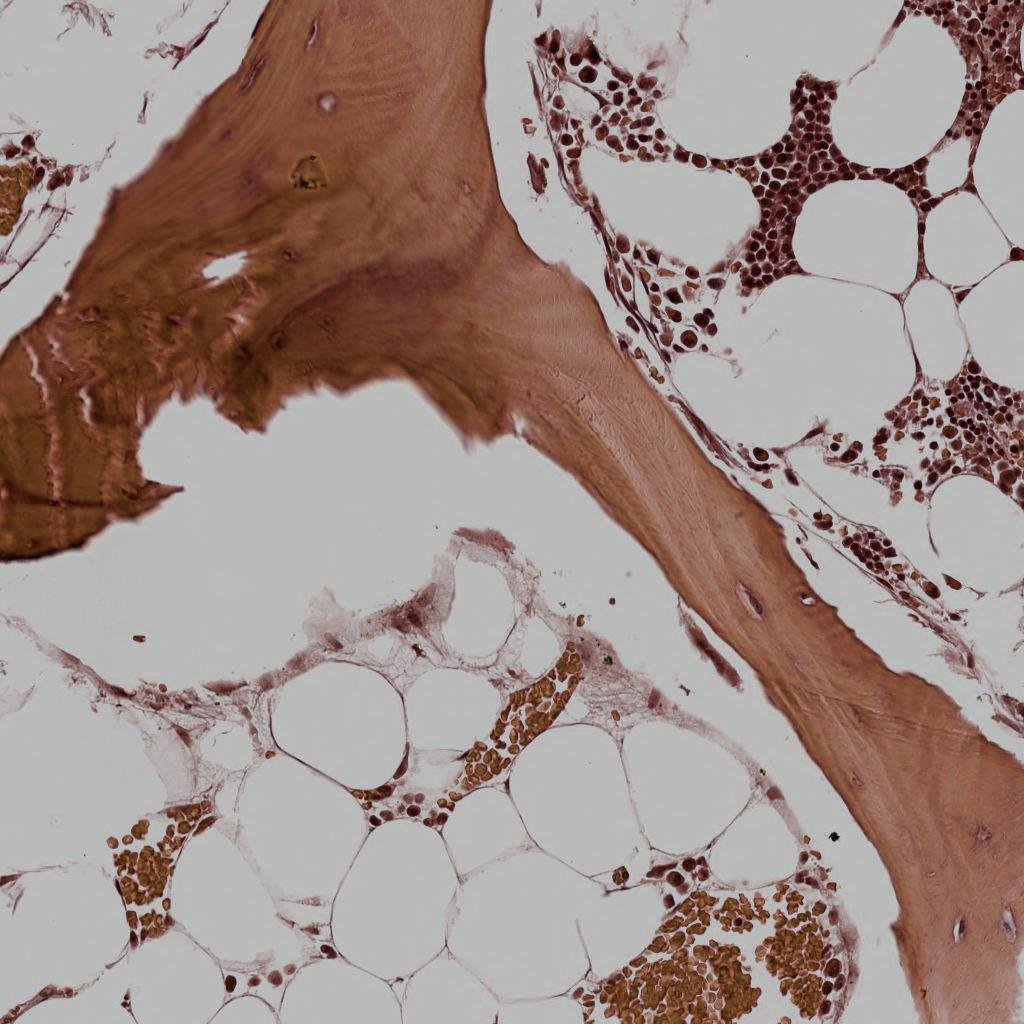
Label: Non-Tumor